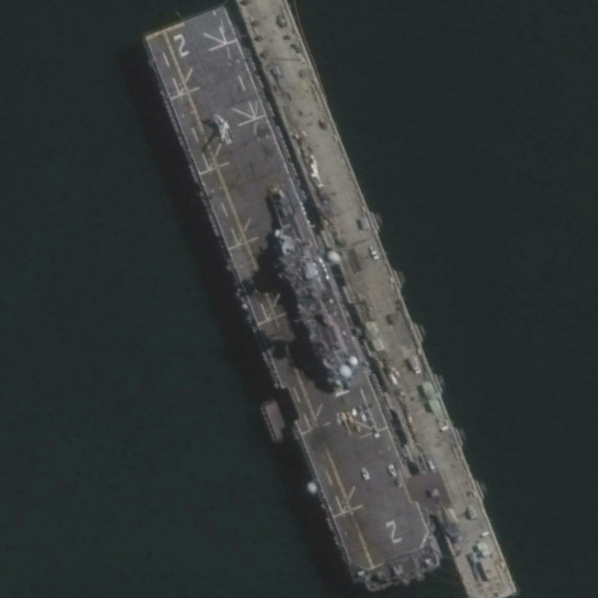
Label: assault